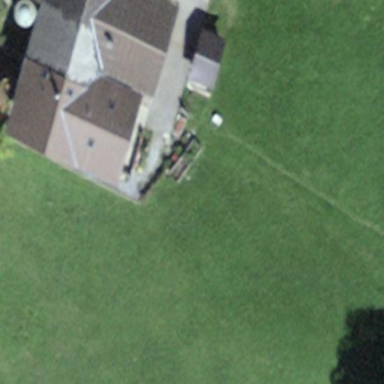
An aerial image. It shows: Farm building.